Chest X-ray:
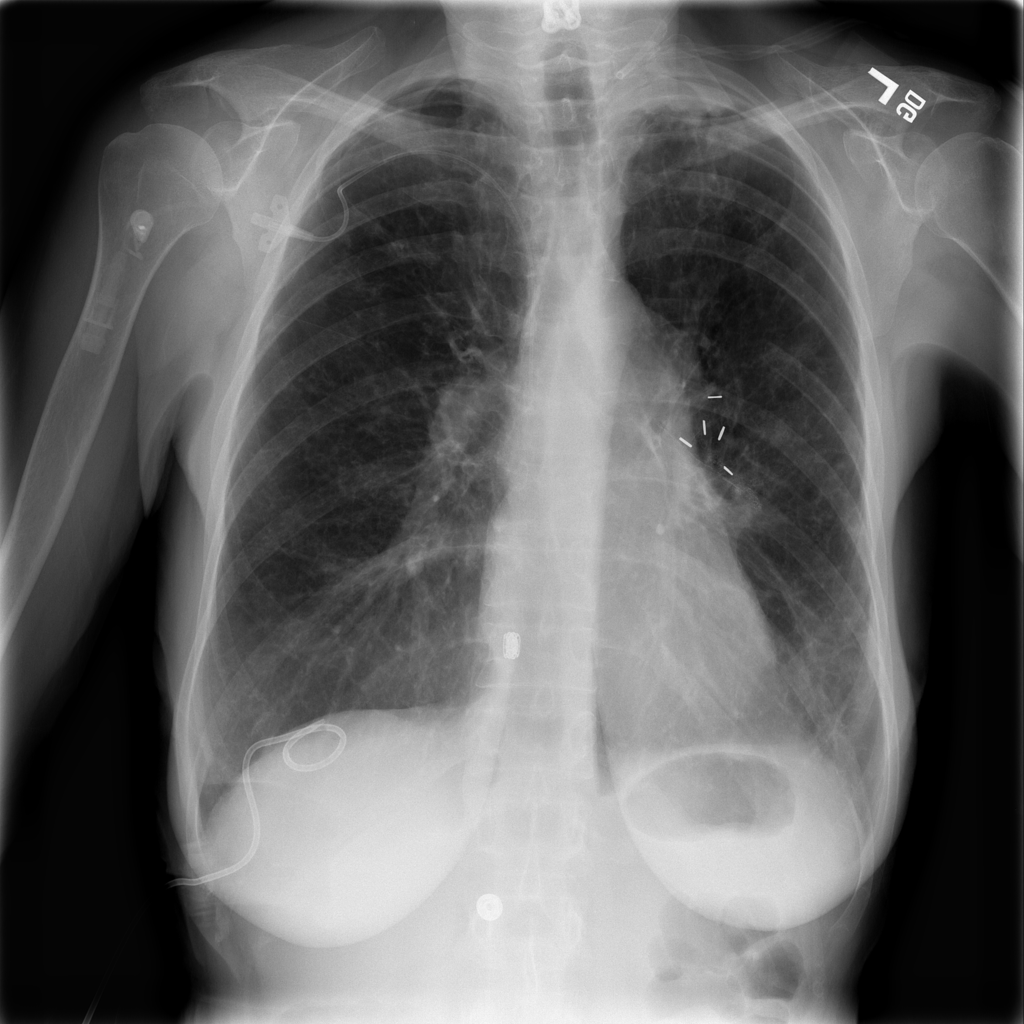
Findings: Pneumothorax, Pleural Thickening, Fracture, Consolidation
No abnormal finding: no